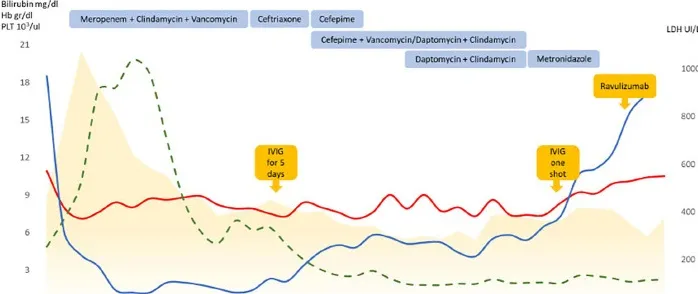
Laboratory features and treatments during the follow up. IVIG, intravenous immunoglobulin; Hb, hemoglobin; PLT, platelets; LDH, lactate dehydrogenase; BIL TOT, total bilirubin.
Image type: pathology (immunostaining)